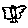
Label: bird